Field crop: maize
Growth stage: 2
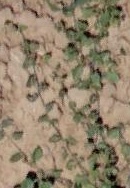
Species: convolvulus